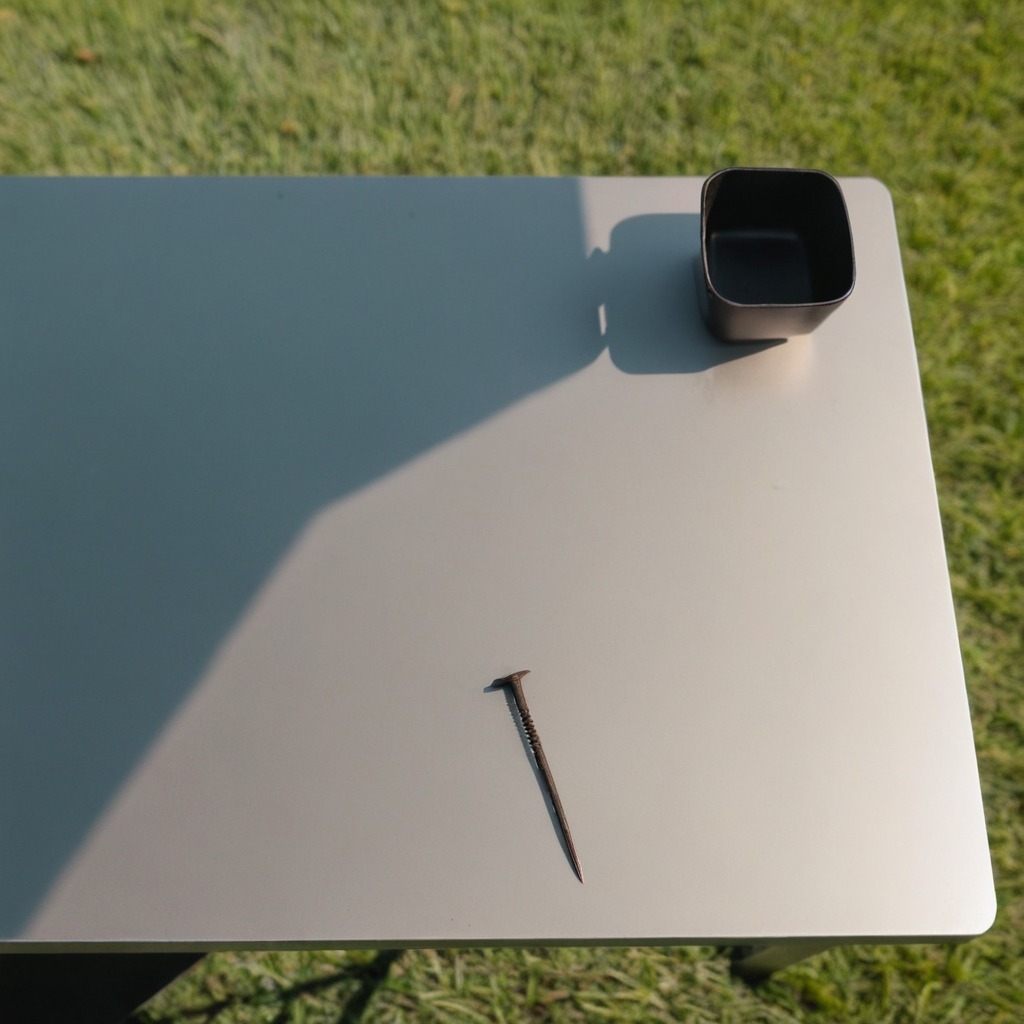
An iron nail is lying on a clean utility table in a temporary outdoor tool station.